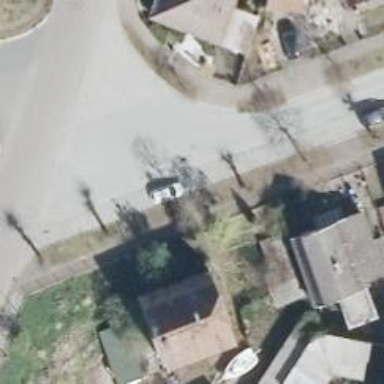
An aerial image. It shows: Residential road with parallel parking on the left side.